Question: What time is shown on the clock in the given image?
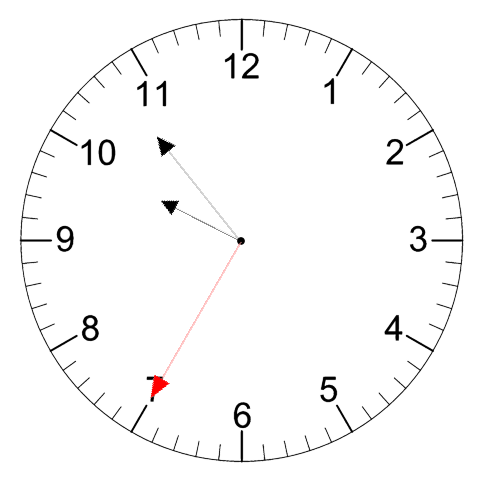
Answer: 09:53:35